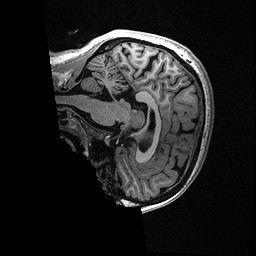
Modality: T1w
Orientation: sagittal
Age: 34
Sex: female
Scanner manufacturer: ge
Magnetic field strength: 3 T
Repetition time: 0.006952 s
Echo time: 0.00292 s